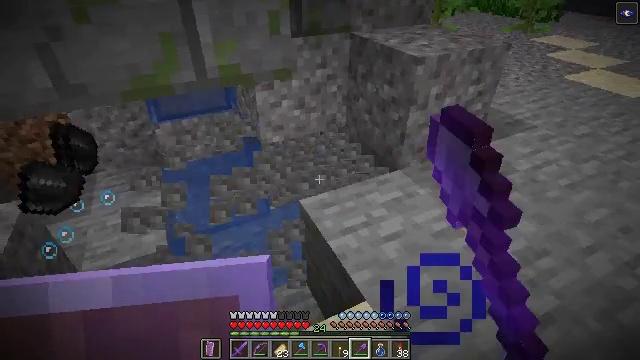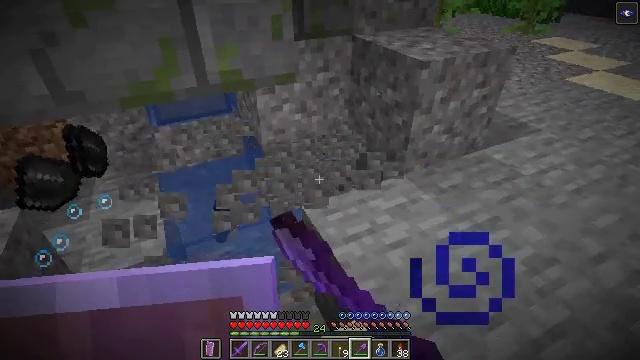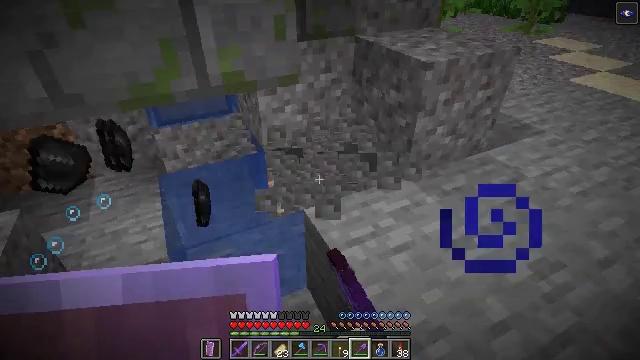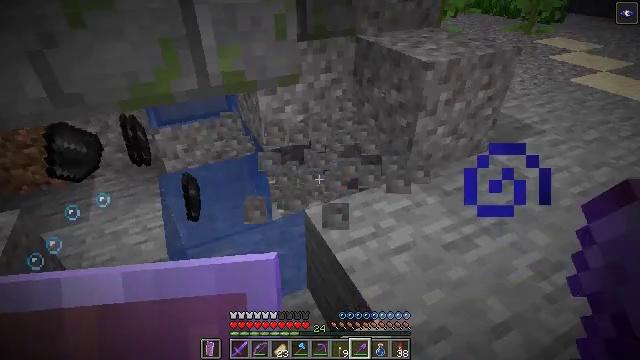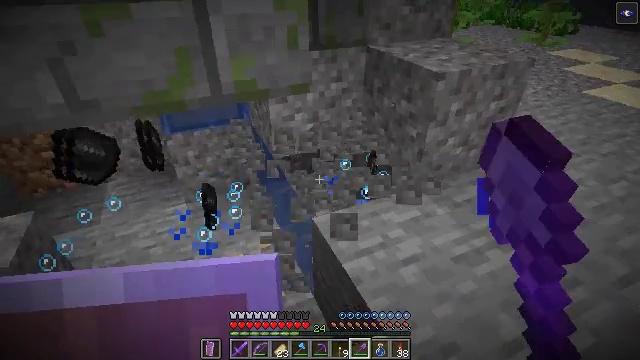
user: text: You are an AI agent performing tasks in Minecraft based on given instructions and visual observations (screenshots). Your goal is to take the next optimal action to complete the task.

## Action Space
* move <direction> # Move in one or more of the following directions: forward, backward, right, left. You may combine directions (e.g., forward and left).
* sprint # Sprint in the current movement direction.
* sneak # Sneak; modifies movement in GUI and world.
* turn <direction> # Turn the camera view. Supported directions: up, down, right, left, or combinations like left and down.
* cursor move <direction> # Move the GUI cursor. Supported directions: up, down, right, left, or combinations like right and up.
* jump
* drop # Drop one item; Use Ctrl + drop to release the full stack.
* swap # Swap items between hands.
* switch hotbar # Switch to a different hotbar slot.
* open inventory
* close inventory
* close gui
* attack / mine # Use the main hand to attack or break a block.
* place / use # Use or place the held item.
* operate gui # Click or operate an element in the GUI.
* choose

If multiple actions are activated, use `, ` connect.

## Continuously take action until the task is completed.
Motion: motion action
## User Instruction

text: Shovel up some gravel.
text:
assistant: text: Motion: attack / mine
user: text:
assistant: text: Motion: attack / mine
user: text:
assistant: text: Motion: attack / mine
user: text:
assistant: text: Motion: move forward, turn left and up, attack / mine
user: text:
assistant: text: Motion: attack / mine